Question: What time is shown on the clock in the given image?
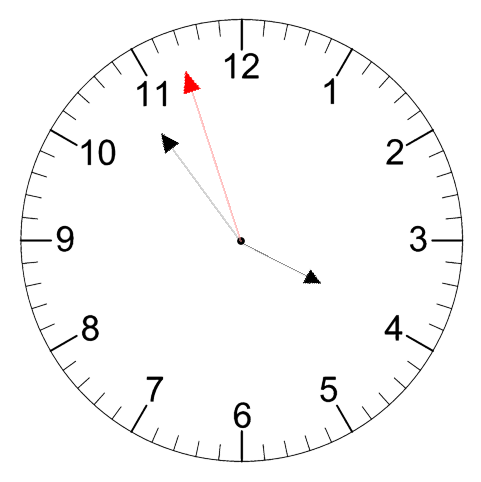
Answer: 03:53:57